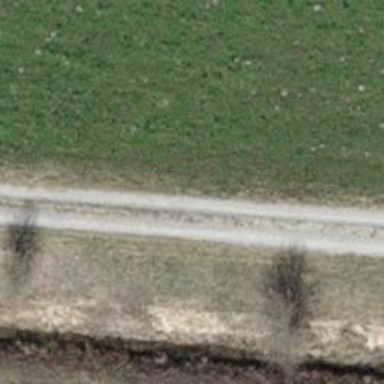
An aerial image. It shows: Track with pebblestone surface. The track type is grade2.